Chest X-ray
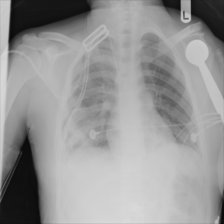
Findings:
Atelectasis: negative
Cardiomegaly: negative
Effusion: negative
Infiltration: negative
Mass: negative
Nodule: negative
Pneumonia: negative
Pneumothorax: negative
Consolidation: negative
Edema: negative
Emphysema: negative
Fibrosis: negative
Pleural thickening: negative
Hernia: negative